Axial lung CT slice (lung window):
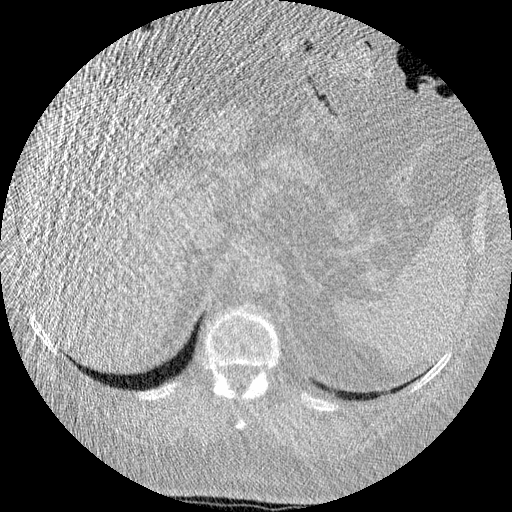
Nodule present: no